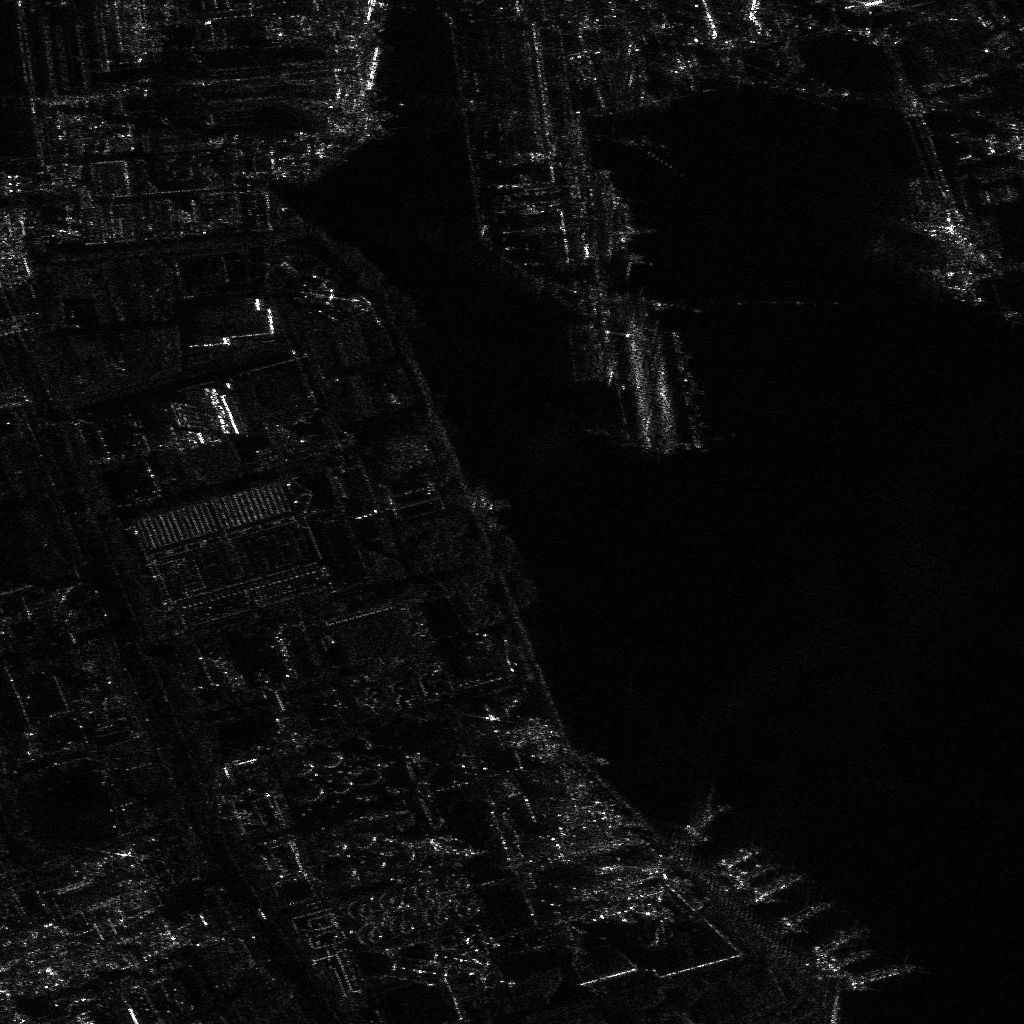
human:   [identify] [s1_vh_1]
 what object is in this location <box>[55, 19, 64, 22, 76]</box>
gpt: <ref>1 large container at the top</ref>

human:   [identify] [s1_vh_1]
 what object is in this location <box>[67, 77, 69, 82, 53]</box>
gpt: <ref>1 medium container at the bottom</ref>